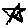
Label: star